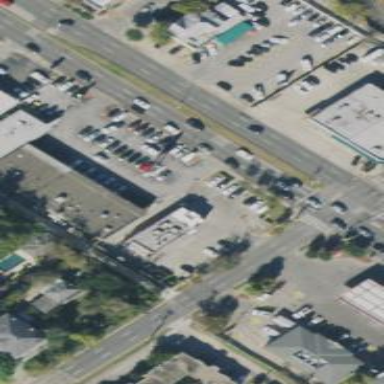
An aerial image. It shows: Retail building.